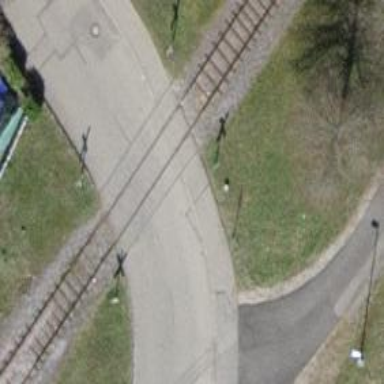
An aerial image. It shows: Railway level crossing.